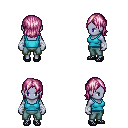
a pixel art fantasy rpg character, female body template, dark elf, purple skin, teal pirate shirt, teal pants, pink long bangs hairstyle, white cloth bandages, ghillies, four views (front, back, left, right), 2x2 character sprite sheet, small pixel art, hard edges, no anti-aliasing